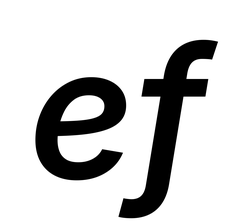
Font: Inter-Italic_SemiBold_Italic